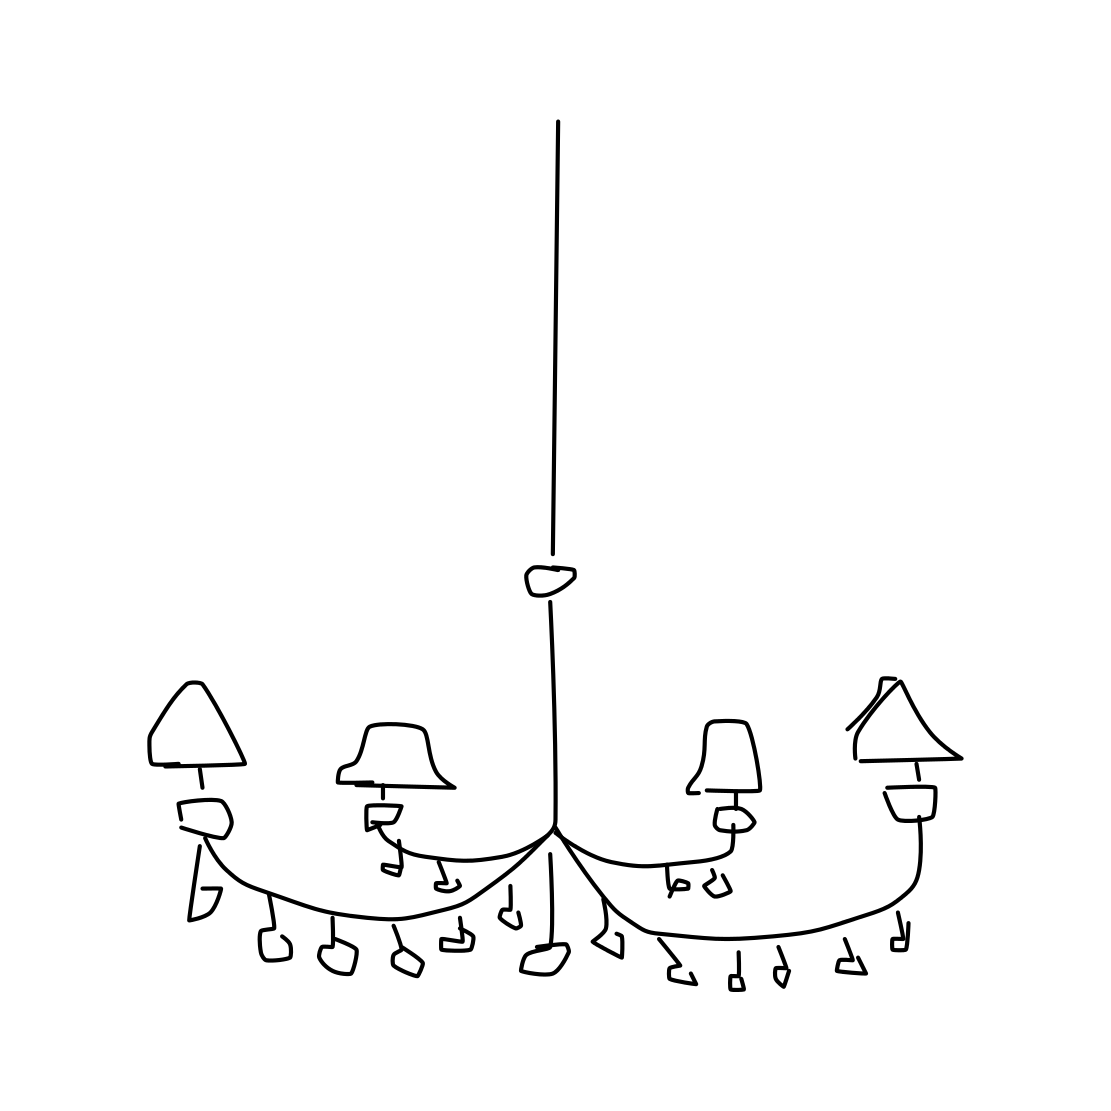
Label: chandelier